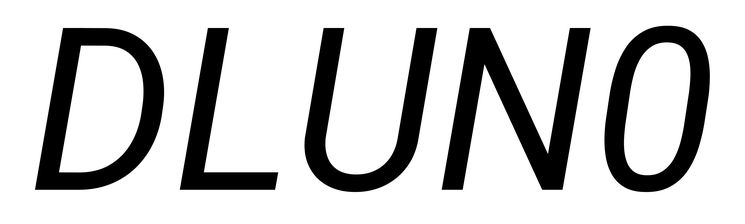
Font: Roboto-Italic_Italic